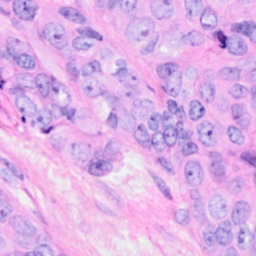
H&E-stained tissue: Breast